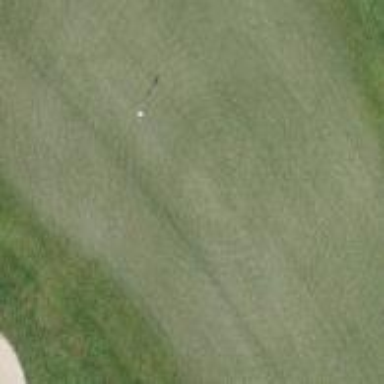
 ideal for leisure and sports activities."